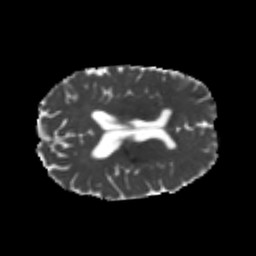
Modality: MD
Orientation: axial
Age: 22
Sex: male
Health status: healthy
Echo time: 0.074 s